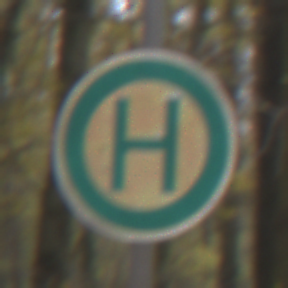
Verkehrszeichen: Haltestelle
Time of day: MorningAfternoon
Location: Outdoor (Nature)
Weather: Overcast
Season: Autumn
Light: Natural